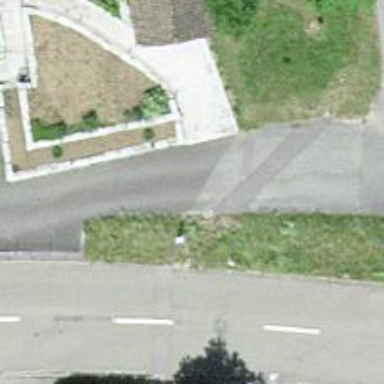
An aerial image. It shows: Paved residential road.